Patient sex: M
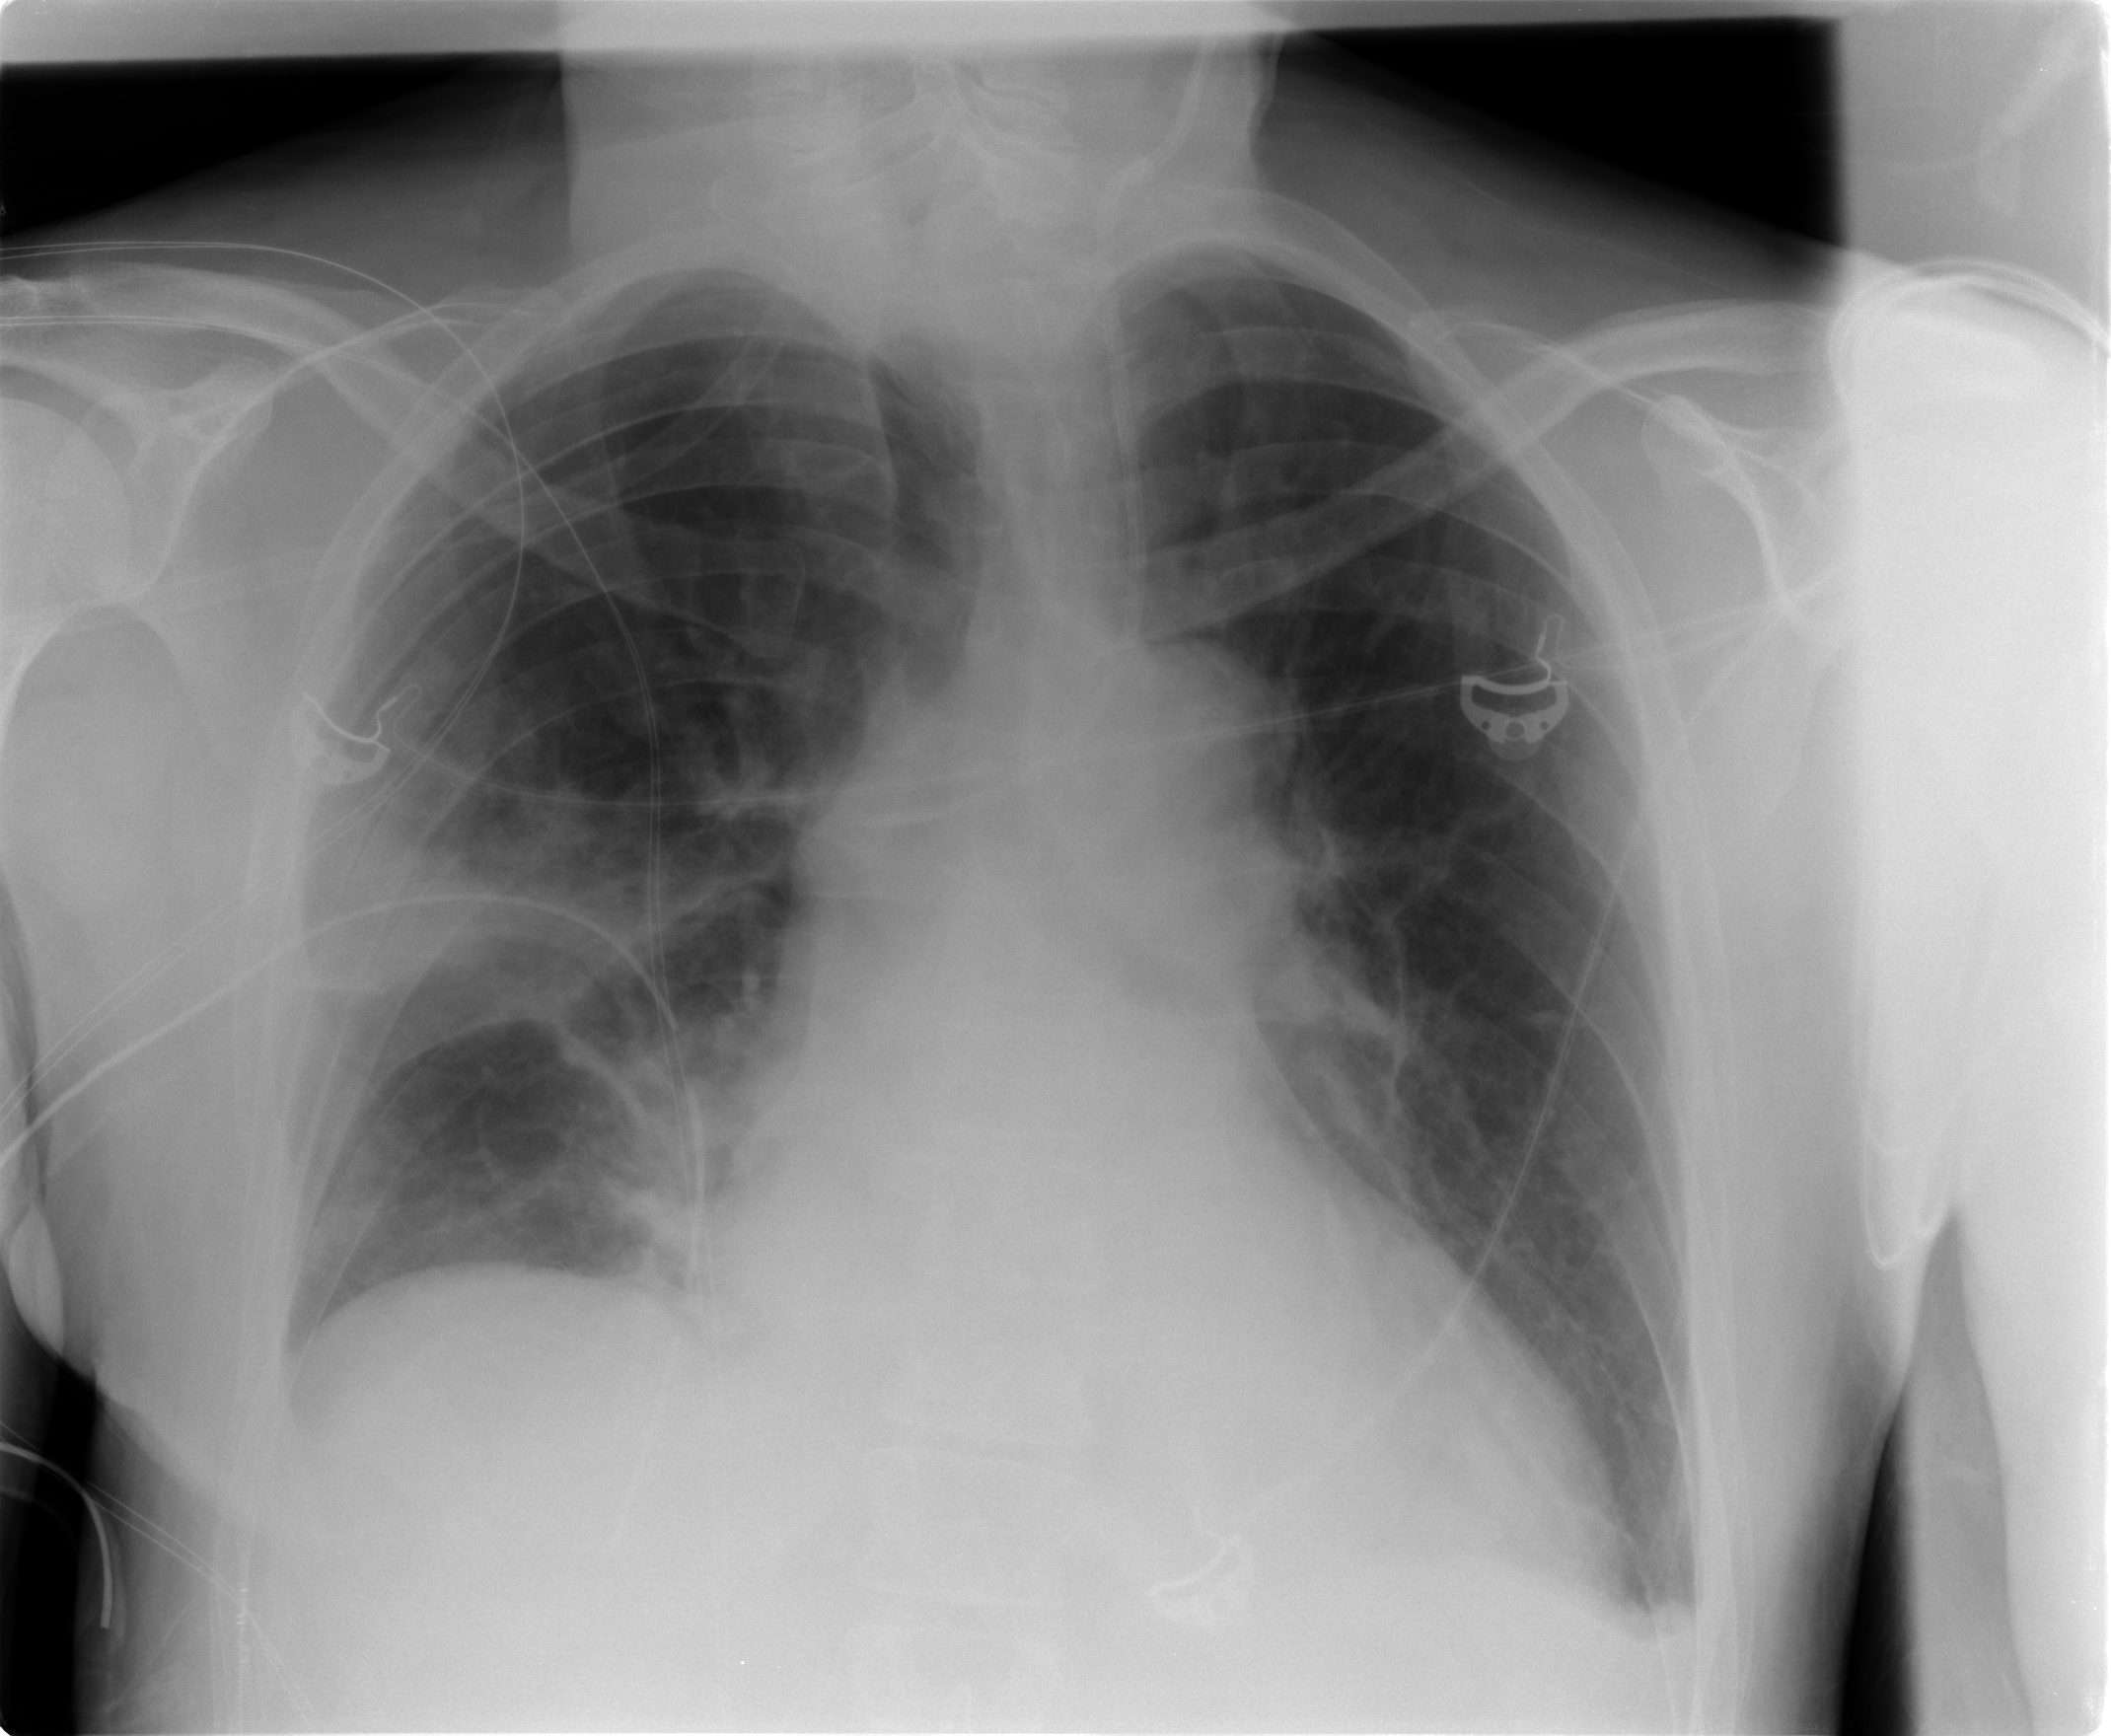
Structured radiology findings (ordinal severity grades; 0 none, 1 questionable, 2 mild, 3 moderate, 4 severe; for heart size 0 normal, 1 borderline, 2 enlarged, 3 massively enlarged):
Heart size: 2
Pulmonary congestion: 2
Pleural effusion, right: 0
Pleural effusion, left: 2
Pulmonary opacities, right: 2
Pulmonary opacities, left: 0
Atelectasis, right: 3
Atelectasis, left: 0